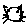
Label: cat